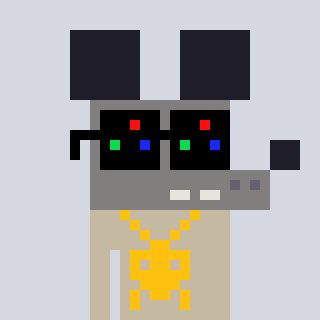
a pixel art character with square black sunglasses, a mouse-shaped head and a bege-colored body on a cool background